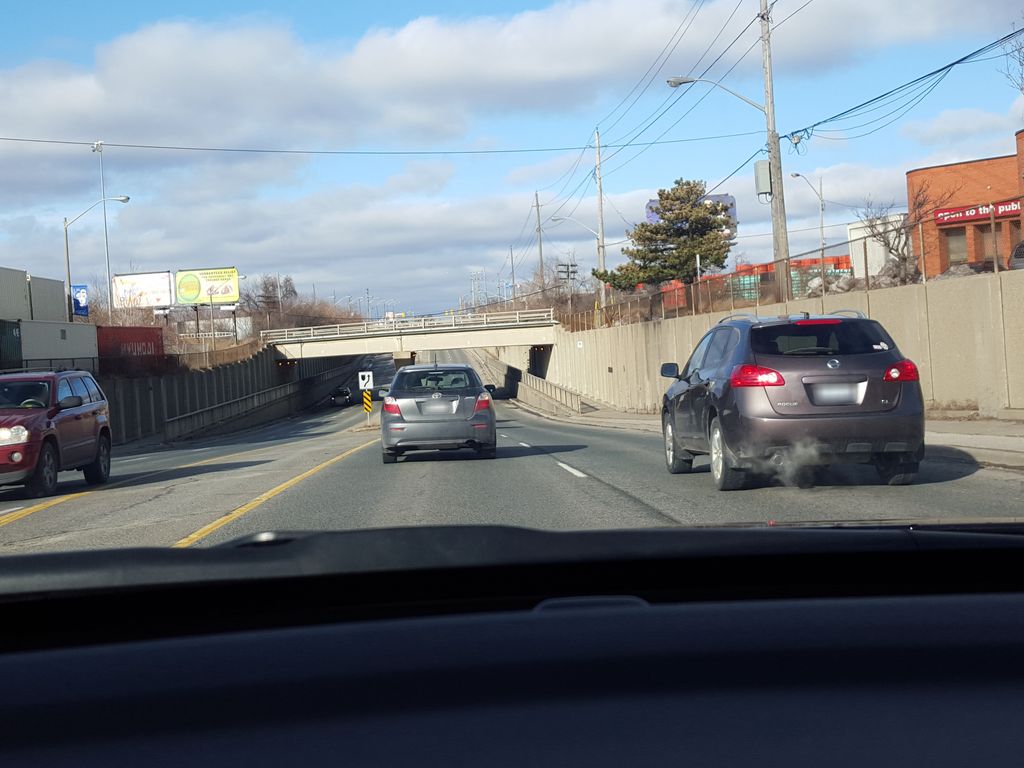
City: toronto